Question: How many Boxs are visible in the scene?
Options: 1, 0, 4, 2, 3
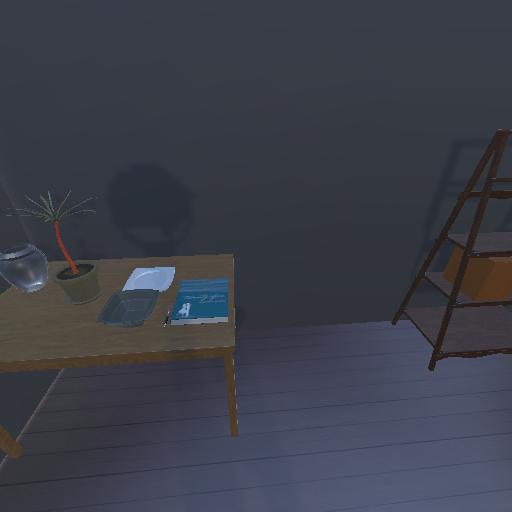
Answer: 1